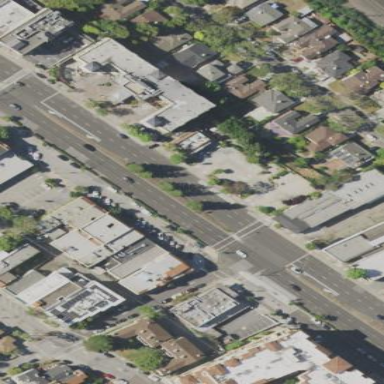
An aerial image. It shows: Street-side parking area with paved surface. The parking spaces are oriented parallel to the road.